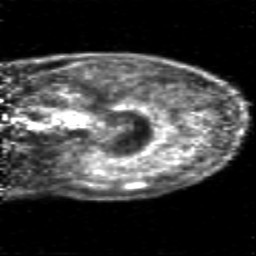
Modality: PET
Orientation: sagittal
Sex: female
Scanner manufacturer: siemens